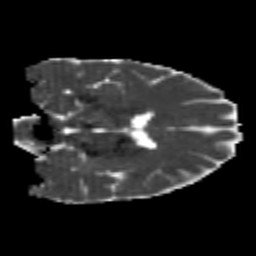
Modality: MD
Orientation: coronal
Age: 26
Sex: male
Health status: healthy
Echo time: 0.074 s